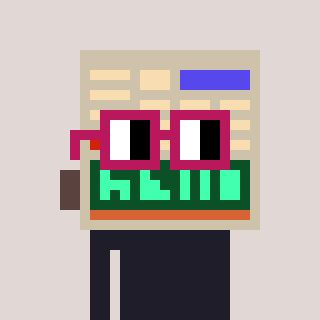
a pixel art character with square dark red glasses, a calculator-shaped head and a teal-colored body on a warm background